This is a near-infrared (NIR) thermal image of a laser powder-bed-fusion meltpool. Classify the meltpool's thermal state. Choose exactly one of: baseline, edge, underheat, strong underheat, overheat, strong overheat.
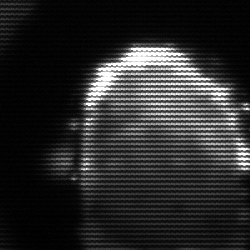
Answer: baseline